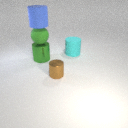
large green metal cylinder below large blue rubber cylinder